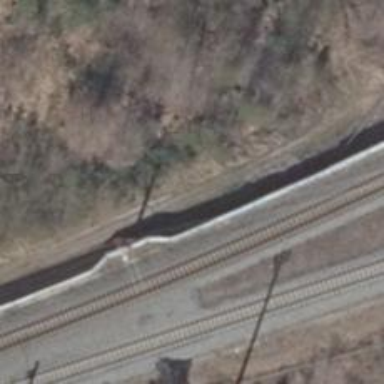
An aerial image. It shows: Track with ground surface. The track type is grade 5.